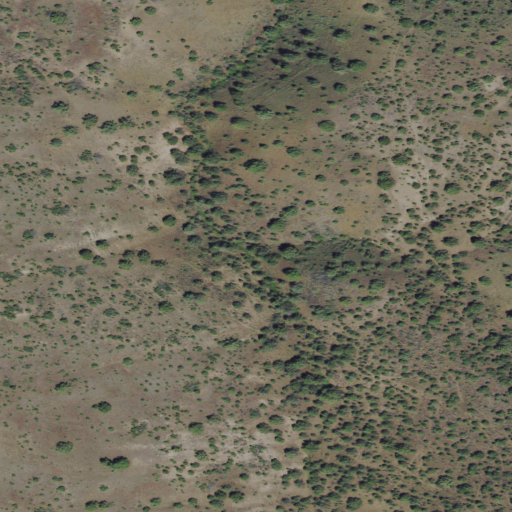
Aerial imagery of valley in Oregon named Pepper Canyon containing shrub and grassland